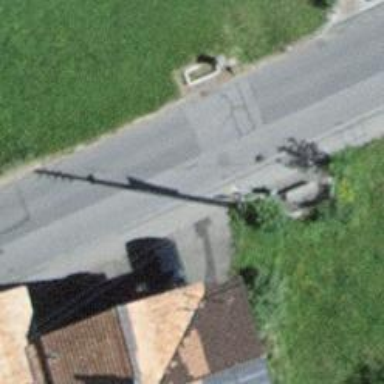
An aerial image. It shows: Post box.